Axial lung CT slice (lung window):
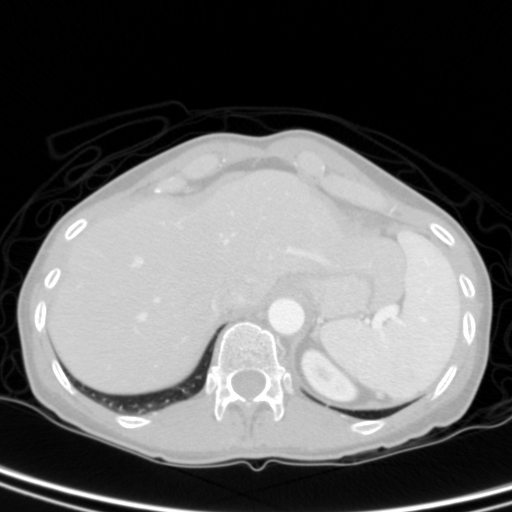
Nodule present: no